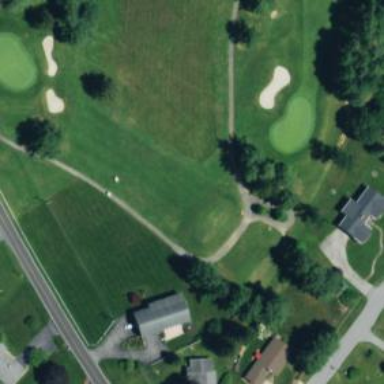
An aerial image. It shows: Golf tee.